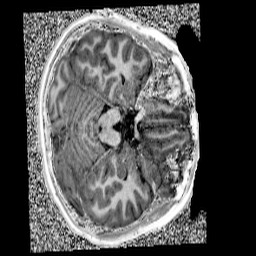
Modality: UNIT1
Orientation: axial
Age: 11
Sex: male
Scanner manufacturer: siemens
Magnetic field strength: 3 T
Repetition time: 4 s
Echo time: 0.00299 s